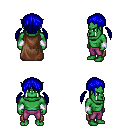
a pixel art fantasy rpg character, male body template, orc, green skin, brown cape, magenta pants, blue twin-tailed hairstyle, white cloth bracers, four views (front, back, left, right), 2x2 character sprite sheet, small pixel art, hard edges, no anti-aliasing